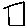
Label: square